Question: I have created a few Custom Controls (NOT UserControls) with bind-able "ClearCommand" ICommand dependency properties. This property will do exactly what it sounds: it will clear all the values from the control (textboxes, etc). I also bind (some) of those same properties to the VM I describe below.
Now I'm stuck trying to trigger the ClearCommand in those controls in the following MVVM scenario:
I've added a few such controls into my View. The View also includes a "Save" button that binds to my ViewModel's 'SaveCommand' 'DelegateCommand' property.
What I need to happen is that, upon a successful save, the VM should trigger the 'ClearCommand' on those controls found in the View.
I've added code examples below. I have a few controls that resemble the ExampleCustomControl. Also, just to note, I am open to restructuring some of this if it's completely off.
Example Control snippet:
'''
public class ExampleCustomControl : Control {
public string SearchTextBox { get; set; }
public IEnumerable<CustomObject> ResultList { get; set; }
public ExampleCustomControl() {
ClearCommand = new DelegateCommand(Clear);
}
/// <summary>
/// Dependency Property for Datagrid ItemSource.
/// </summary>
public static DependencyProperty SelectedItemProperty = DependencyProperty.Register("SelectedItem",
typeof(CustomObject), typeof(ExampleCustomControl), new PropertyMetadata(default(CustomObject)));
public CustomObject SelectedItem {
get { return (CustomObject)GetValue(SelectedCustomObjectProperty); }
set { SetValue(SelectedCustomObjectProperty, value); }
}
public static DependencyProperty ClearCommandProperty = DependencyProperty.Register("ClearCommand", typeof(ICommand),
typeof(ExampleCustomControl), new PropertyMetadata(default(ICommand)));
/// <summary>
/// Dependency Property for resetting the control
/// </summary>
[Description("The command that clears the control"), Category("Common Properties")]
public ICommand ClearCommand {
get { return (ICommand)GetValue(ClearCommandProperty); }
set { SetValue(ClearCommandProperty, value); }
}
public void Clear(object o) {
SearchTextBox = string.Empty;
SelectedItem = null;
ResultList = null;
}
}
'''
Example View snippet:
'''
<Grid HorizontalAlignment="Stretch" VerticalAlignment="Stretch">
<Grid.RowDefinitions>
<RowDefinition Height="*" />
<RowDefinition Height="30"/>
</Grid.RowDefinitions>
<control:ExampleCustomControl Grid.Row="0"
SelectedItem="{Binding Selection, UpdateSourceTrigger=PropertyChanged}" />
<Button Grid.Row="1" x:Name="ResetButton" Command="{Binding SaveCommand}">
Save
</Button>
</Grid>
'''
Example ViewModel:
'''
public class TestViewModel : WorkspaceTask {
public TestViewModel() {
View = new TestView { Model = this };
SaveCommand = new DelegateCommand(Save);
}
private CustomObject _selection;
public CustomObject Selection {
get { return _selection; }
set {
_selection = value;
OnPropertyChanged("Selection");
}
}
public DelegateCommand SaveCommand { get; private set; }
private void Save(object o) {
// perform save
// clear controls
}
}
'''
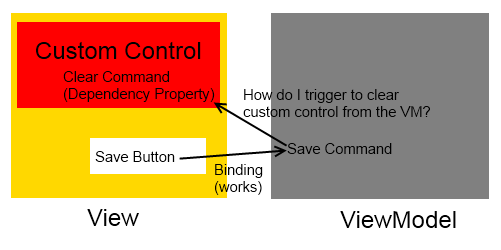
Answer: As others have said the VM shouldn't know about the view directly in MVVM so it doesn't make sense really that the VM triggers something on your custom control to clear everything.
I would have set the 'DataContext' of the custom control to an object that has all the properties you want to clear, which are all each bound (two-way) to your textboxes etc. Then in the Save() method you can set a new object (which the custom control 'DataContext' is bound to) and all the properties will be cleared for you (assuming you have implemented 'INotifyPropertyChanged' on the object).
UPDATED:
As per my comment, see an example of the workaround for your current setup (untested btw):
'''
public static DependencyProperty SelectedItemProperty = DependencyProperty.Register("SelectedItem",
typeof(CustomObject), typeof(ExampleCustomControl), new PropertyMetadata(default(CustomObject), OnSelectedItemChanged));
private static void OnSelectedItemChanged(DependencyObject source, DependencyPropertyChangedEventArgs e)
{
var cont = source as ExampleCustomControl;
//do all the clearing of txtboxes etc here....
cont.SearchTextBox = string.Empty;
}
'''
But I would still try and move all this into the VM. i.e. have a clear command, like you do with the save command and bind the textbox text etc to a property in the VM and when the command is called it clears everything, which you can then easily call from the Save method in the VM too. But obviously I have no idea what you are trying to achieve in the long run or how selectedItem and the textboxes etc are related, so depends (as always) i guess.